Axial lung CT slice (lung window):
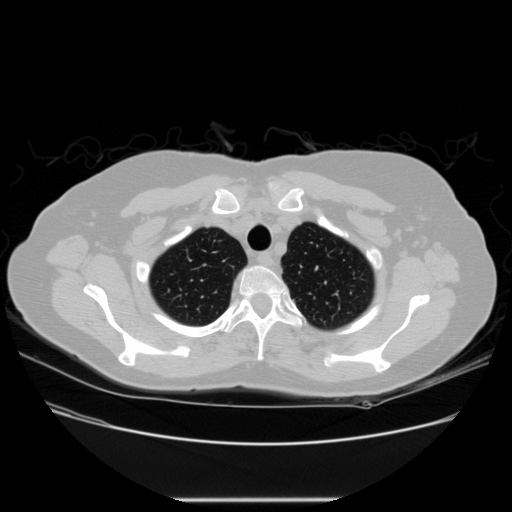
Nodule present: no